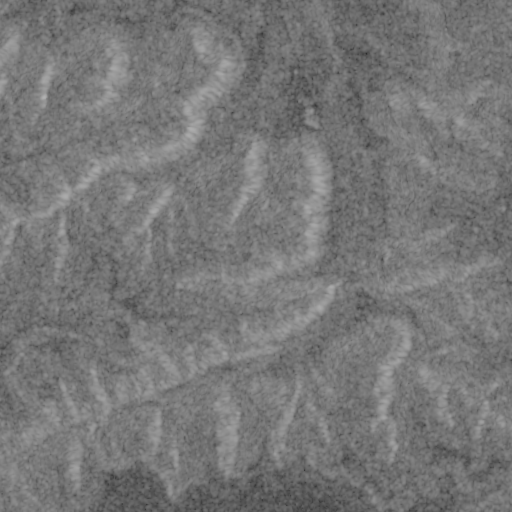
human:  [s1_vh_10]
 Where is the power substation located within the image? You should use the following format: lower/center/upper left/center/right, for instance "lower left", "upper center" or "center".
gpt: The power substation is located in the upper center of the image.
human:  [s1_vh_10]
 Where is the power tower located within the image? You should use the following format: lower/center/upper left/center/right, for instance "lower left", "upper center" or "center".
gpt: The power tower is located in the upper center of the image.
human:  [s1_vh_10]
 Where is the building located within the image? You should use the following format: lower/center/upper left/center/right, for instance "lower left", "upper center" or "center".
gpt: The building is located in the upper center of the image.
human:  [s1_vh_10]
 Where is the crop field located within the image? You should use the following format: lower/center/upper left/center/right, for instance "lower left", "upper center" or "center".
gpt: There is no crop field in the image.

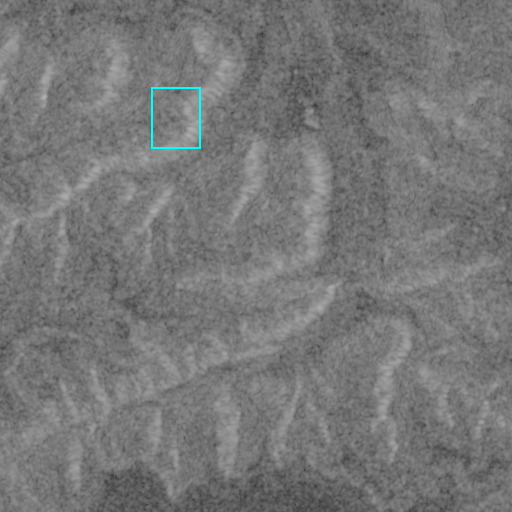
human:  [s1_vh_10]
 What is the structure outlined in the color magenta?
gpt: There is no magenta outline.
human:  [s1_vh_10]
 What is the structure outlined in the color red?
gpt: There is no structure outlined in red.